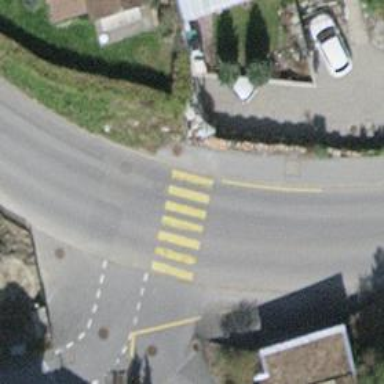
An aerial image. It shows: Marked crossing with zebra stripes on the road.